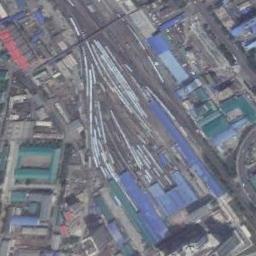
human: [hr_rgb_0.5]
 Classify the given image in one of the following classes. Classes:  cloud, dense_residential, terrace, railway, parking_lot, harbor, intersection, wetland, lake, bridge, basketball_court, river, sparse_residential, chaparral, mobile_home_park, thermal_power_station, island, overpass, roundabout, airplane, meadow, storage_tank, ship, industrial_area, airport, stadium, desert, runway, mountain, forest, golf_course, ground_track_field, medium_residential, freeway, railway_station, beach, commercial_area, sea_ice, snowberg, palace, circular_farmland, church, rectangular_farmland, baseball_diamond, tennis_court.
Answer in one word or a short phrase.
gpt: railway_station